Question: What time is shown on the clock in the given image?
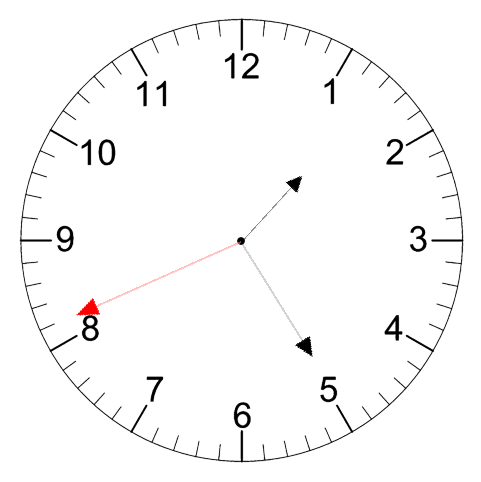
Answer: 01:24:41